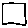
Label: square